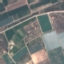
Label: PermanentCrop